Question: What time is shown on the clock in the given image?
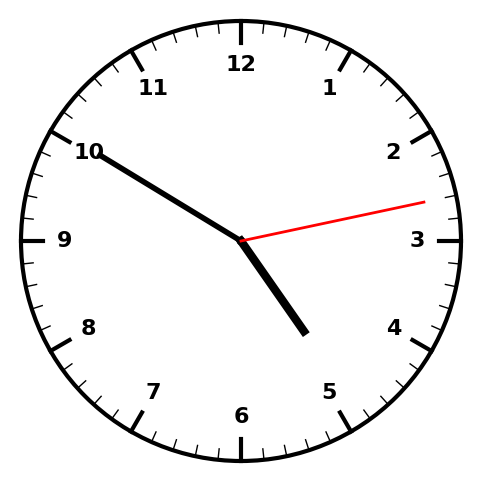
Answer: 04:50:13